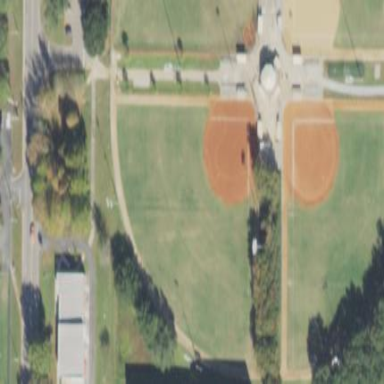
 suitable for baseball or softball sports activities."